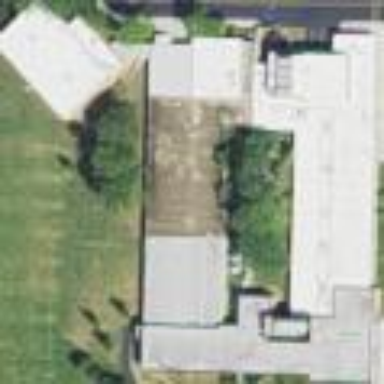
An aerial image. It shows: School building.